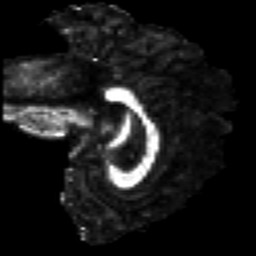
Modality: FA
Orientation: sagittal
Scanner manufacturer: siemens
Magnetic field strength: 3 T
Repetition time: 7.8 s
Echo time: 0.09 s